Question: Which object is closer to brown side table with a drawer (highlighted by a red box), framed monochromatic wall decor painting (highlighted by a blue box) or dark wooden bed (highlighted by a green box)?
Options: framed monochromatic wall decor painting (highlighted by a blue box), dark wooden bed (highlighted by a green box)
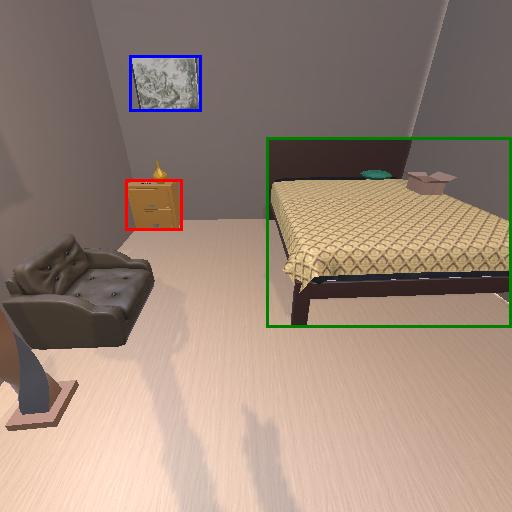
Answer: framed monochromatic wall decor painting (highlighted by a blue box)